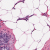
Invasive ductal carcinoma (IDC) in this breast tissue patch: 0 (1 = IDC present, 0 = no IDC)